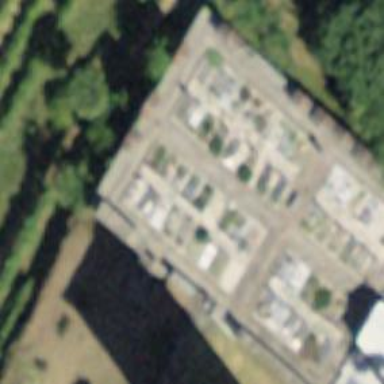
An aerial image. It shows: Cemetery.